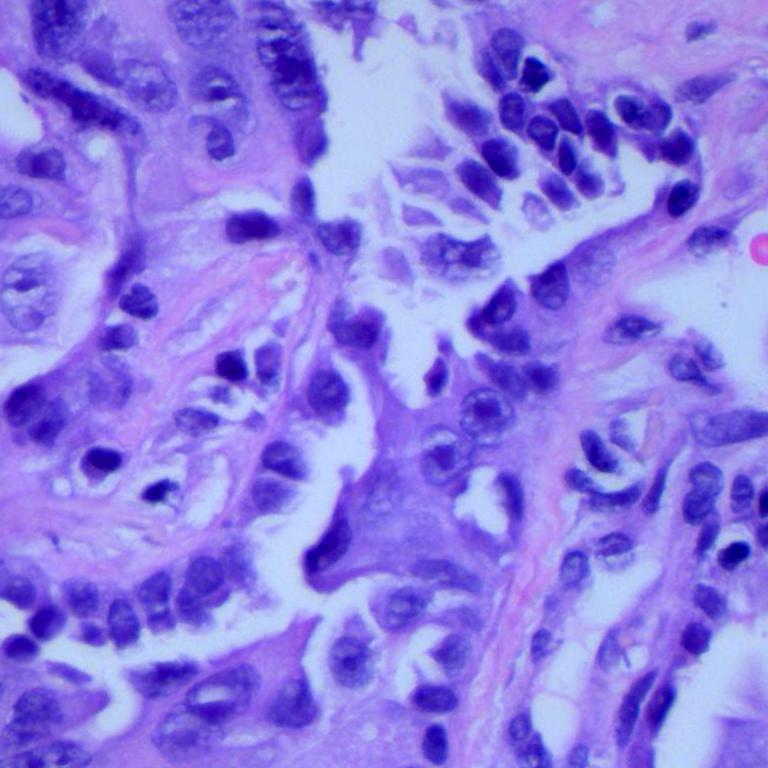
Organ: lung
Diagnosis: adenocarcinomas